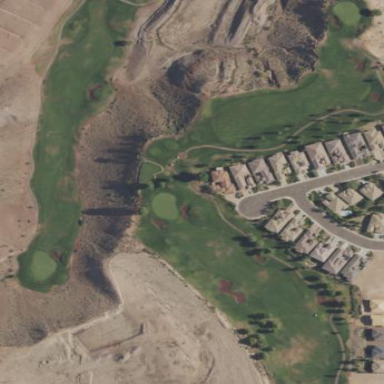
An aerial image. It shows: Area with grass used as rough in golf course.